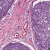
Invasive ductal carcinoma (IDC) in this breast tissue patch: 0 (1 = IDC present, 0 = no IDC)